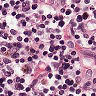
Metastatic tissue present: no